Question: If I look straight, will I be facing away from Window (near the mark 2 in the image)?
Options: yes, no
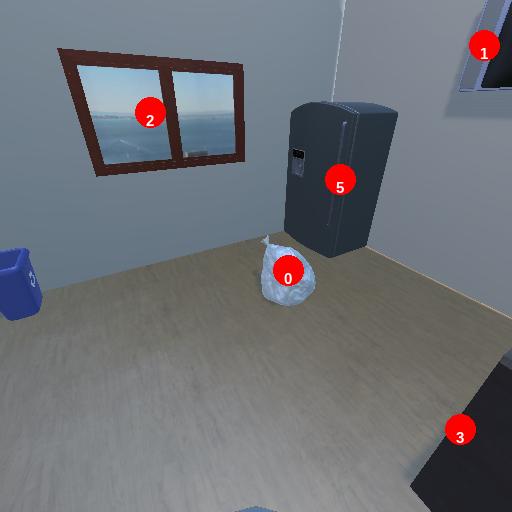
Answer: yes